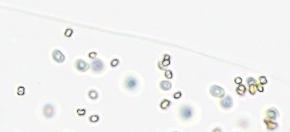
Label: Phaeocystis